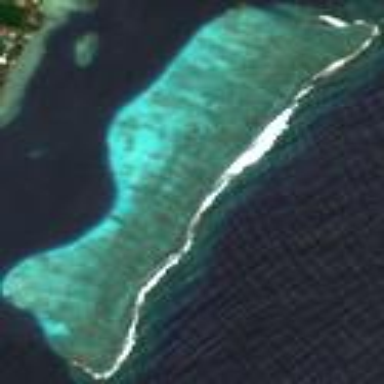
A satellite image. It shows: Beautiful reef in its natural habitat.